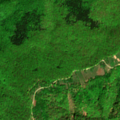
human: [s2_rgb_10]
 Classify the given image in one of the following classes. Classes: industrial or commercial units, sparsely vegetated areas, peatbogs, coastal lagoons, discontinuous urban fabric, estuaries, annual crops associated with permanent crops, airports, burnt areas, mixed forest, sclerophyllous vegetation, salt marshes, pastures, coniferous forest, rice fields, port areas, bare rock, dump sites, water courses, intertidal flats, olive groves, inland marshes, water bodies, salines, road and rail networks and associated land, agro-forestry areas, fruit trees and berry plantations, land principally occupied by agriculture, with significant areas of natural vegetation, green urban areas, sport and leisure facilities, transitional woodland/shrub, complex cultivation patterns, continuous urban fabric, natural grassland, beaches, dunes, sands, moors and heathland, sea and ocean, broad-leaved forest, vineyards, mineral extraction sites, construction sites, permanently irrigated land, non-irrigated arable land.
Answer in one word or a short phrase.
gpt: land principally occupied by agriculture, with significant areas of natural vegetation, broad-leaved forest, mixed forest